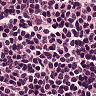
Metastatic tissue present: no